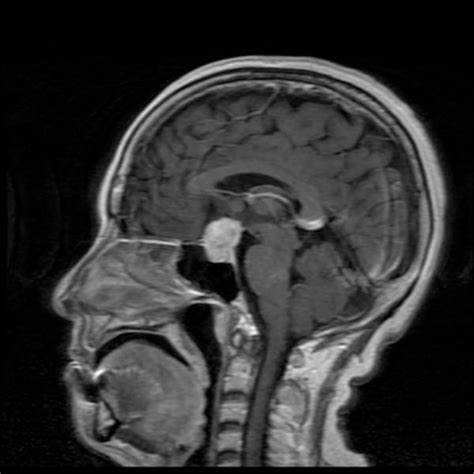
Label: pituitary